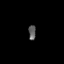
Tissue: prostate
Cell type: T cells
Senescence score: 0.8116
Nuclear area (px): 109
Mean DAPI intensity: 91.679